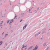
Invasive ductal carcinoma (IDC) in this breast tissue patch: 1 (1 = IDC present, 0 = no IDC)